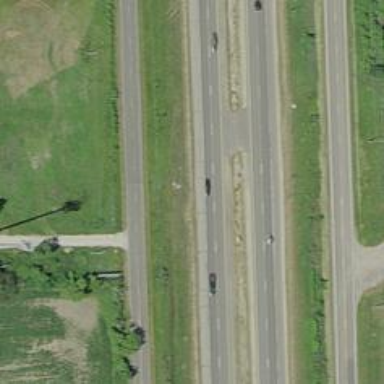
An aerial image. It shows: Asphalt motorway.